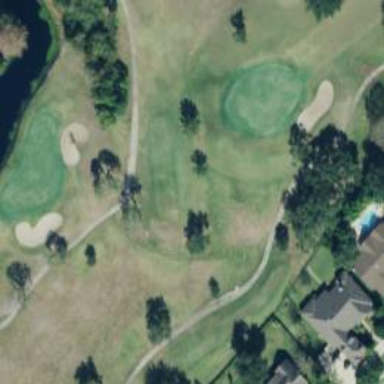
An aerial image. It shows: Scenic golf fairway.